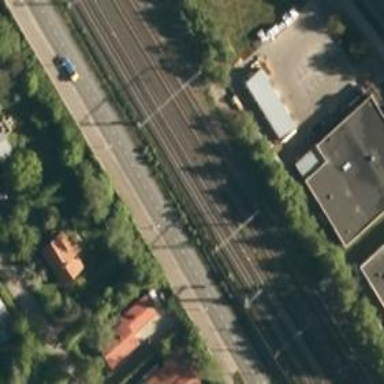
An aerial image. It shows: Continuous rail railway with electrified contact line.